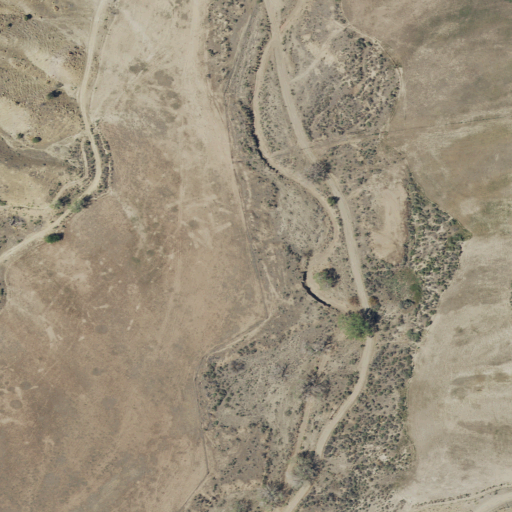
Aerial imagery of valley in Utah named Diamond Canyon containing shrub, pasture, and evergreen forest